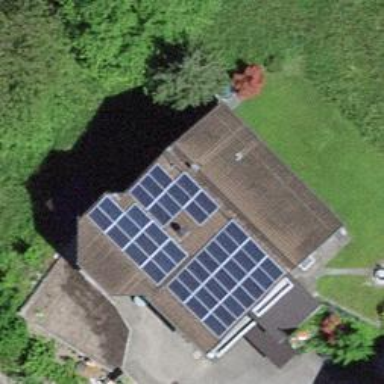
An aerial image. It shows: Solar power generator using photovoltaic panels.